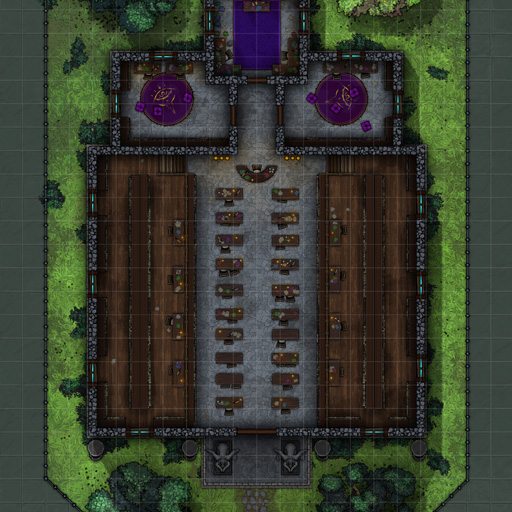
A D&D Grid Map gray background temple southern statues entrance wooden tables north altars library (Stoneflame Library Map)